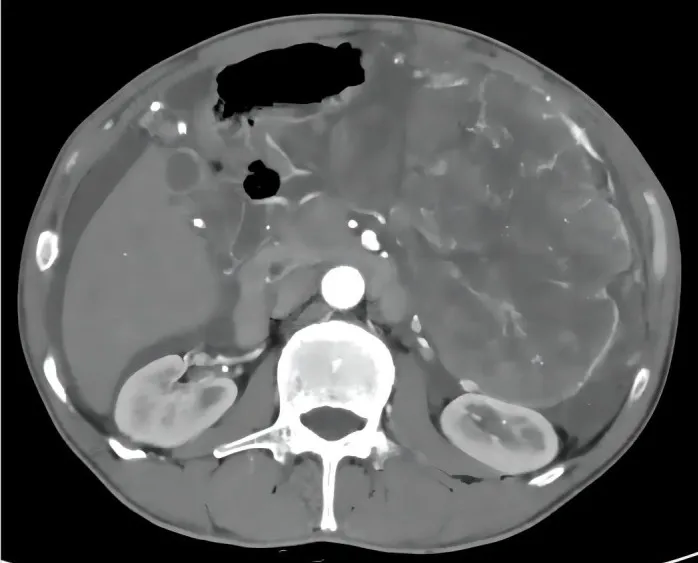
Pre-treatment abdominal CT results with imatinib: A massive tumor on the left side of the abdomen.
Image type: radiology (ct)